Question: I've been trying to wrap my head around this one problem for the last couple of days, and I can't figure out a way to solve it. So, here it goes:
Given the base 4(that is 0, 1, 2, 3 as digits for a number), find the excess (-1) in base 4 representation of any negative or positive integer number.
examples:
-6 = (-1)22
conversely, (-1)22 in excess (-1) of base 4 = 2 * 4^0 + 2 * 4^1 + (-1) * 4^2 = 2 + 8 - 16 = 10 - 16 = -6 in base 10
27 = 2(-1)(-1)
conversely, 2(-1)(-1) = (-1) * 4^0 + (-1) * 4^1 + 2 * 4^2 = -1 - 4 + 32 = 27
I did come up with a few algorithms for positive numbers, but none of them hold true for all negative numbers, so into the trash they went.
Can anyone give me some kind of clue here? Thanks!
## ----------------
Edit: I'm going to try to rephrase this question in such a way that it does not raise any confusions.
Consider the radix obtained by subtracting 1 from every digit, called the excess-(-1) of base 4. In this radix, any number can be represented using the digits -1, 0, 1, 2. So, the problem asks for an algorithm that gets as an input any integer number, and gives as output the representation of that given number.
Examples:
decimal -6 = -1 2 2 for the excess-(-1) of base 4.
To verify this, we take the representation -1 -1 2 and transform it to a decimal number, start from the right-most digit and use the generic base n to base 10 algorithm, like so:
number = 2 * 4^0 + 2 * 4^1 + (-1) * 4^2 = 2 + 4 - 16 = -6

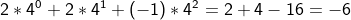
Answer: I don't know if "quaterit" is the correct word for the radix in this representation, but I'm going to use it anyway.
Since you say you already have an algorithm for positive numbers, I'll try to take a negative number as an input and write something that uses what you already have. The code below doesn't quite work, but I'll explain why at the end.
'''
int[] BaseFourExcessForNegativeNumbers(int x) {
int powerOfFour = 1;
while (-powerOfFour > x) {
powerOfFour *= 4;
}
int firstQuaterit = -1;
int remainder = x + powerOfFour;
int[] otherQuaterits;
if (remainder >= 0) {
otherQuaterits = BaseFourExcessForPositiveNumbers(remainder);
} else {
otherQuaterits = BaseFourExcessForNegativeNumbers(remainder);
}
int[] result = new int[otherQuaterits.Length + 1];
result[0] = firstQuaterit;
for (int index = 0; index < otherQuaterits.Length; ++index) {
result[index + 1] = otherQuaterits[index];
}
return result;
}
'''
The idea here is that every negative number 'x' will start with a '(-1)' in this representation. If that '(-1)' is in the '4^n' position, we want to find out how to represent 'x - (-1)*4^n' to see how to represent the rest of the number.
The reason the code I wrote won't work is that it doesn't take into consideration the possibility that the second quaterit is a 0. If that happens, the array my code will produce will be missing that 0. In fact, if 'BaseFourExcessForPositiveNumbers' is written in the same way, the resulting array will be missing 0, but will otherwise be correct. A workaround is to keep track of which place the first quaterit takes, and then make the array that size, and fill it from the back to the front.